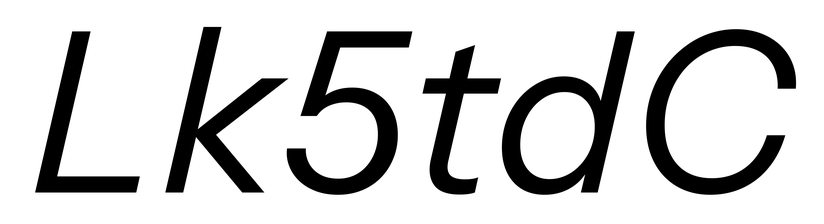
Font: InstrumentSans-Italic_Italic